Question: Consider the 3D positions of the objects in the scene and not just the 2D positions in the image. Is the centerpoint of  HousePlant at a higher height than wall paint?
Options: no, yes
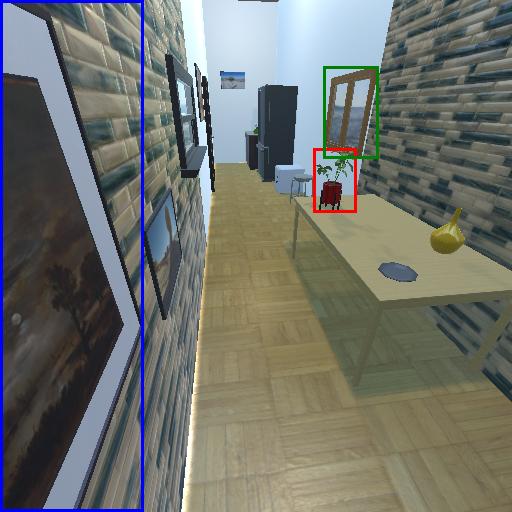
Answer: no